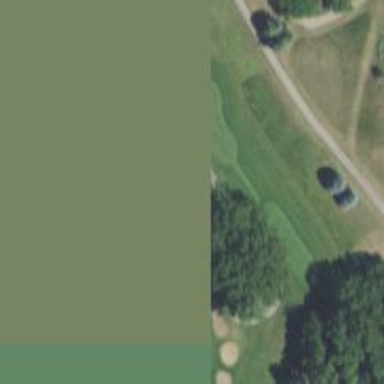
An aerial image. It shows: Path for both road and golf.